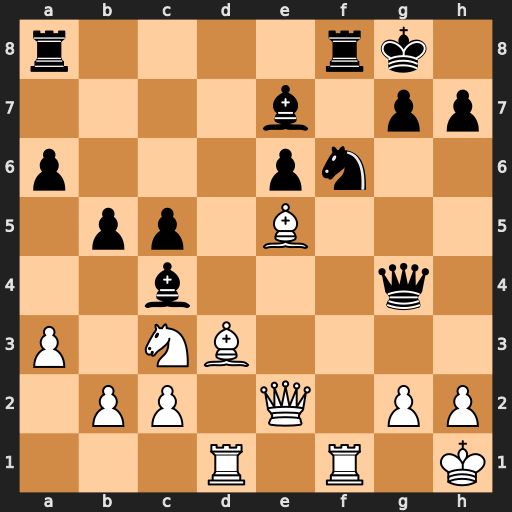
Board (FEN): r4rk1/4b1pp/p3pn2/1pp1B3/2b3q1/P1NB4/1PP1Q1PP/3R1R1K
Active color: w
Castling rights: -
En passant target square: -
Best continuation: Rxf6 Qxe2 Rxf8+